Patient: sex M, age 55
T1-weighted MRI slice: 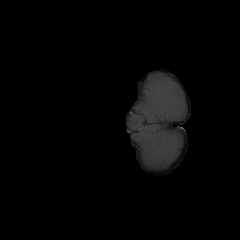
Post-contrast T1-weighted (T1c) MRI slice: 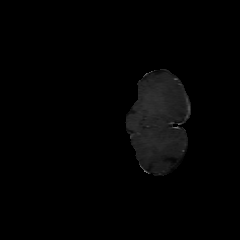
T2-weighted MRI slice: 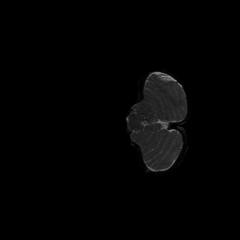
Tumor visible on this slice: no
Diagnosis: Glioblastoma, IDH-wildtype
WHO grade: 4